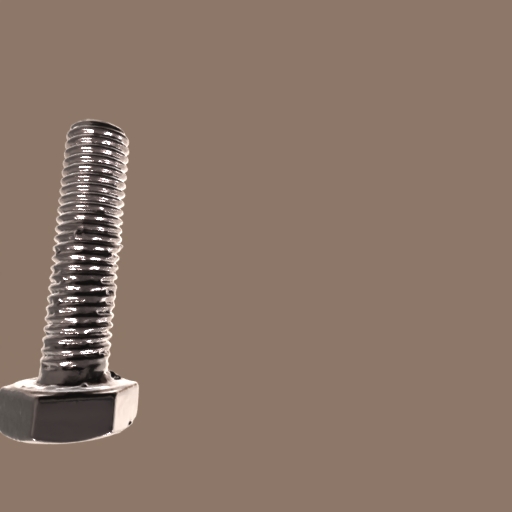
Label: bolt